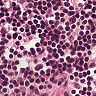
Metastatic tissue present: no